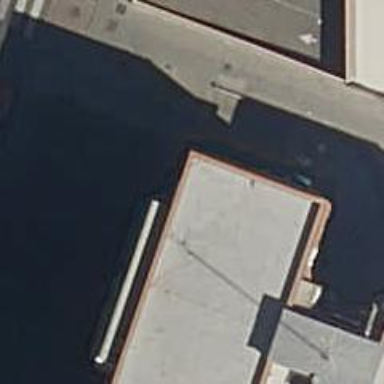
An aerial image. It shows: Clothing store.